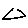
Label: triangle